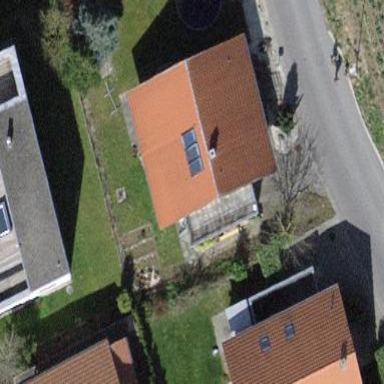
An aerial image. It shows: Gabled roof house.